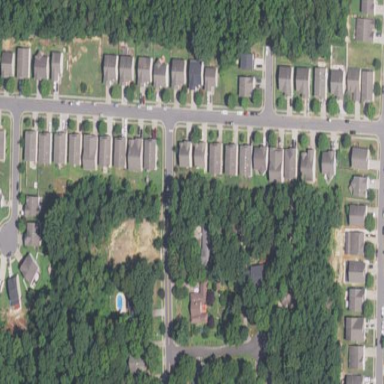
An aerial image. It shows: Residential area composed of single-family homes.